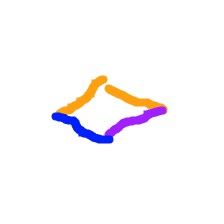
Shape: rhombus